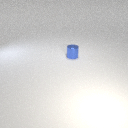
small blue metal cylinder